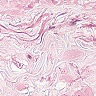
Metastatic tissue present: no